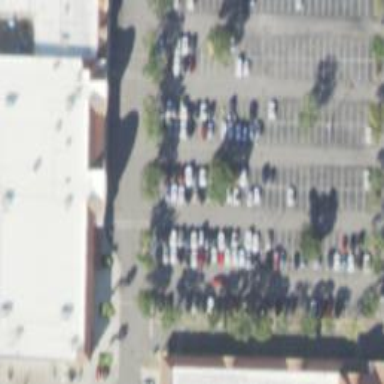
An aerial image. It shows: Parking space is available.